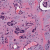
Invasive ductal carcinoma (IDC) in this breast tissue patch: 1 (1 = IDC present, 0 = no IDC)